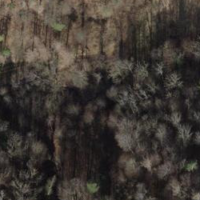
EUNIS habitat code: 41
Species observed at this site:
Bufo bufo